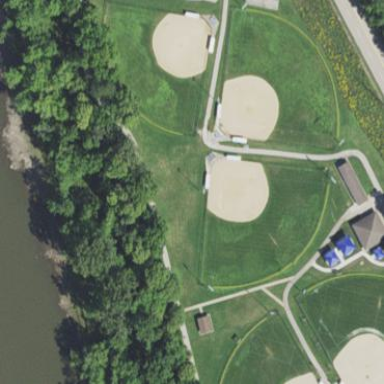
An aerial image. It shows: Baseball pitch for leisure land activities.